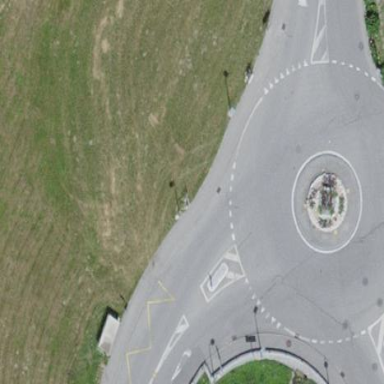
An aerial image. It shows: Tertiary road with asphalt surface leading to roundabout.